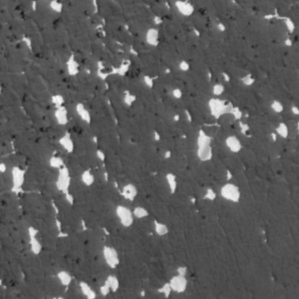
Label: frost